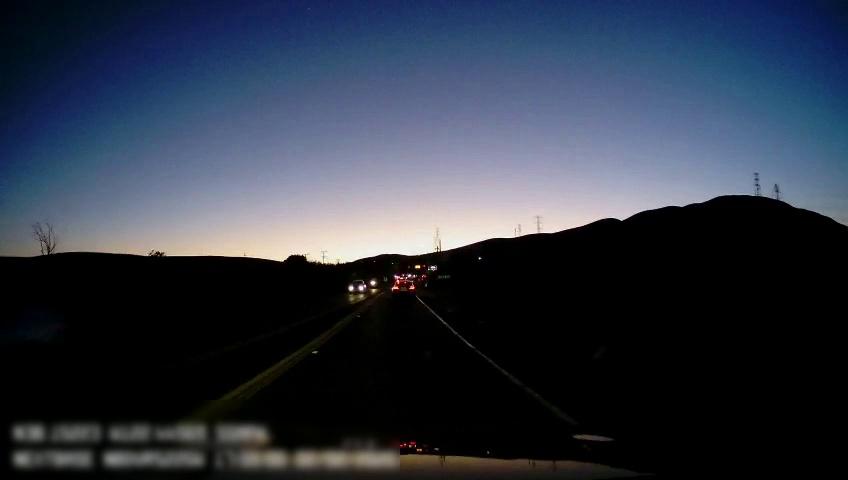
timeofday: Dusk/Dawn/Twilight
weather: Other
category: Drivable Space
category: Vehicles | SUV
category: Motorbikes
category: Vehicles | Car
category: Lanes | Current Lane
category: Lanes | Opposite Lane
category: Lanes | Current Lane
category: Traffic | Signs